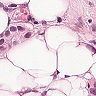
Metastatic tissue present: yes